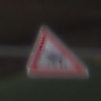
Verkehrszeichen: ReiterRechts
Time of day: Midday
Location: Roofed (Special)
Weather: Overcast
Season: NotSpecified
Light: Natural